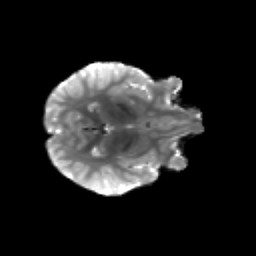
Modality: T2w
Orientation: axial
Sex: female
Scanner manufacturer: siemens
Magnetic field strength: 3 T
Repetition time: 5 s
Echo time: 0.071 s